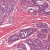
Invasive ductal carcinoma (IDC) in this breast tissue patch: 0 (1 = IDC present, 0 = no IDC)